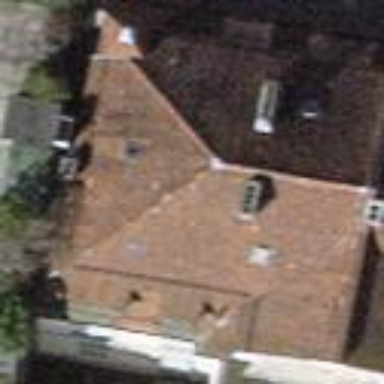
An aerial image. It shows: Building with hipped roof oriented across its structure.